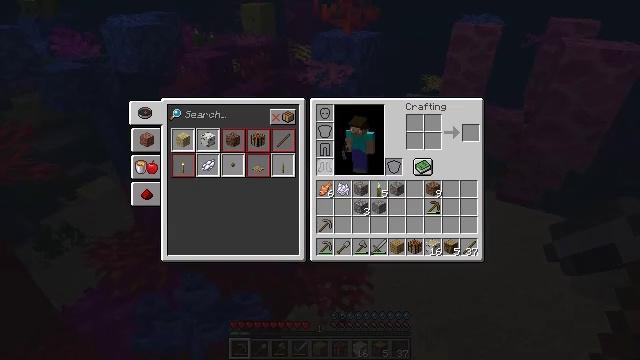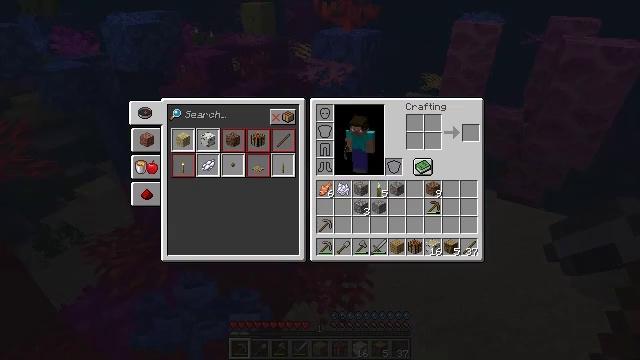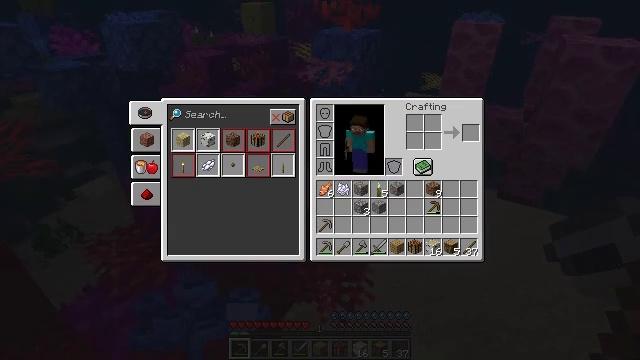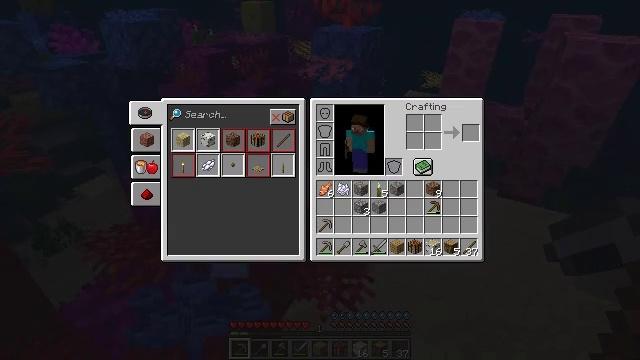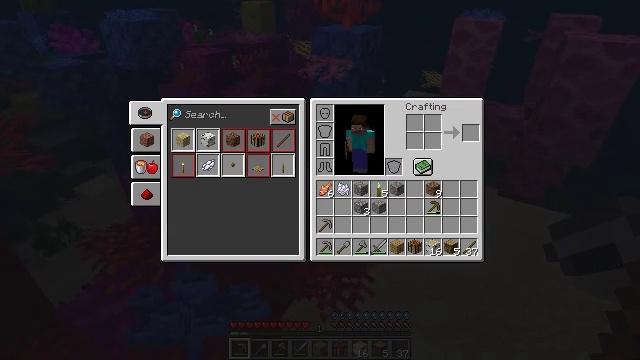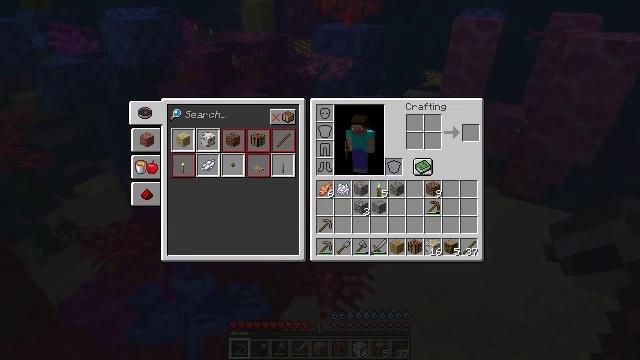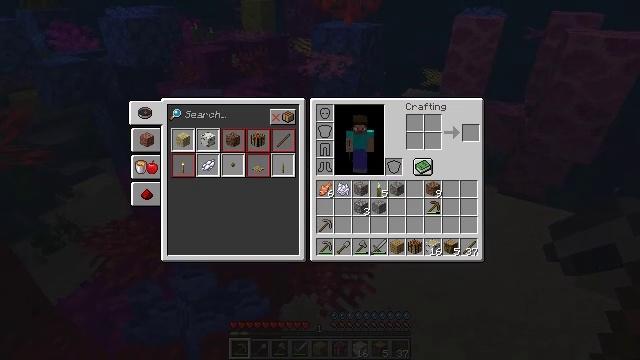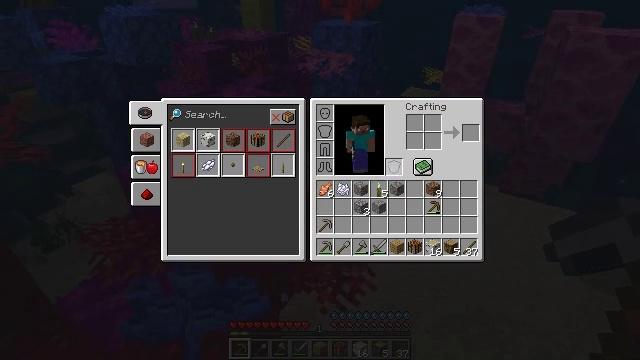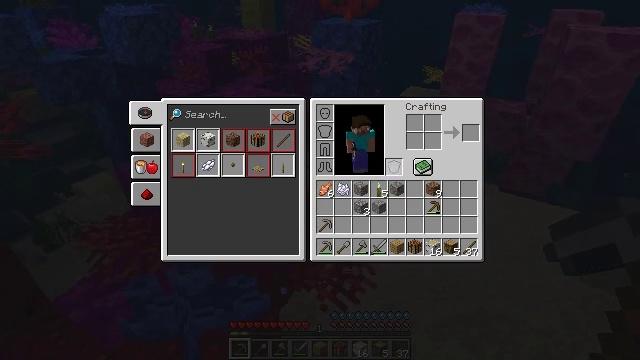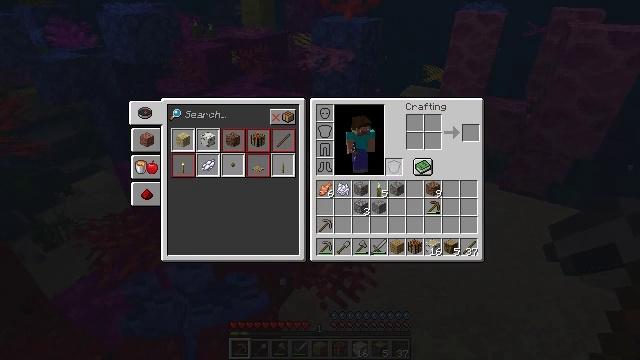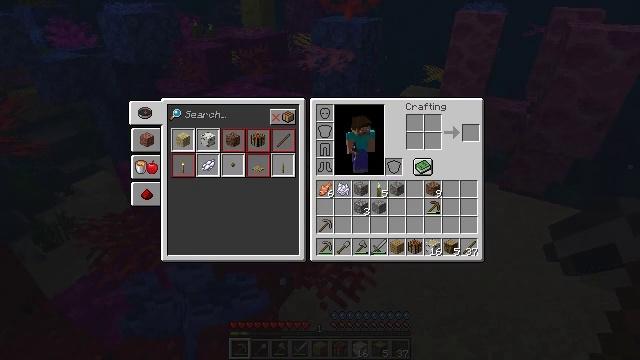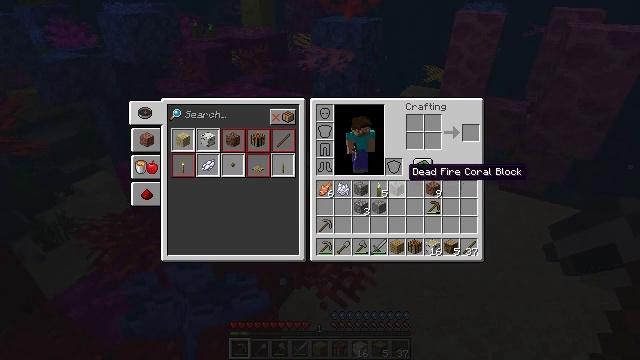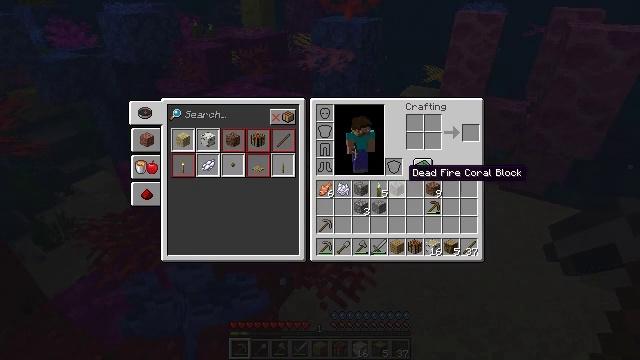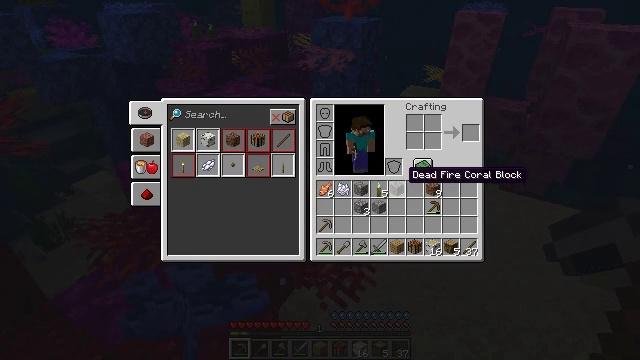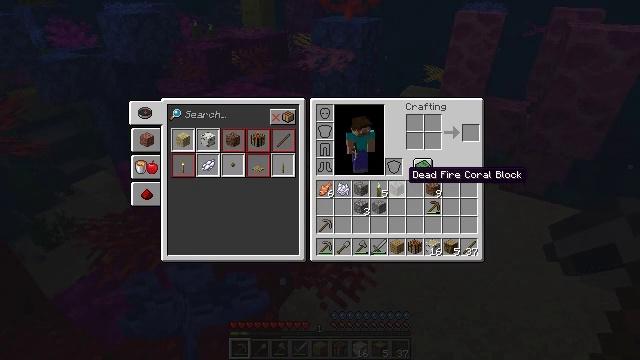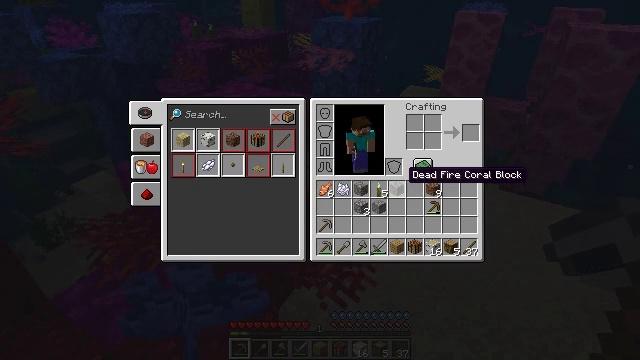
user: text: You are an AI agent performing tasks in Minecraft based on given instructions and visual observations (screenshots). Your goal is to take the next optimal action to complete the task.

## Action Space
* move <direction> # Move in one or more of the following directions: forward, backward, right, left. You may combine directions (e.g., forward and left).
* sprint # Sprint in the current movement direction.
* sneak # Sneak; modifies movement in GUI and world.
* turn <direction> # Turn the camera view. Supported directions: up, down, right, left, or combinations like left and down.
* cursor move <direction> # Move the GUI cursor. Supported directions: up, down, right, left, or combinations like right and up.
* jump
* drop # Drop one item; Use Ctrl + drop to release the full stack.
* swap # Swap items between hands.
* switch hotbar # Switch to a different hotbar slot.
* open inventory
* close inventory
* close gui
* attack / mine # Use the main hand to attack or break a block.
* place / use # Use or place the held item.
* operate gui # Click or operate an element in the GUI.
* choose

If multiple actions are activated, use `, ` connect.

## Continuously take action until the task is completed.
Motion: motion action
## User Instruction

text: Mine horn coral underwater.
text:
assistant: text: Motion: no_op
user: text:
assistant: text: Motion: no_op
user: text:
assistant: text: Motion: no_op
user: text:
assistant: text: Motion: no_op
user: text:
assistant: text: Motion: cursor move right
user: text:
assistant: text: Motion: cursor move right
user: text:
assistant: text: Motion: cursor move right
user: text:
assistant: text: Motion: no_op
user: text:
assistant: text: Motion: no_op
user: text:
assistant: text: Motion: no_op
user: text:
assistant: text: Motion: no_op
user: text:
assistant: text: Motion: no_op
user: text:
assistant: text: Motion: no_op
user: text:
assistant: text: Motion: no_op
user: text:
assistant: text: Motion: no_op
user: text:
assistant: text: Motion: no_op
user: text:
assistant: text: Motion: no_op
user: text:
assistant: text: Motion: no_op
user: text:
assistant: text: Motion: no_op
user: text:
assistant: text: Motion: no_op
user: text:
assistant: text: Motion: no_op
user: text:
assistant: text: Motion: no_op
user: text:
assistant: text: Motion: no_op
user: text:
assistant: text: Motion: no_op
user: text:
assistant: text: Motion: no_op
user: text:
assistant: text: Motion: no_op
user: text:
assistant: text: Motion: no_op
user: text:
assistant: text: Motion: no_op
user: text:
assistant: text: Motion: no_op
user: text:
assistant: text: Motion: no_op